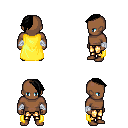
a pixel art fantasy rpg character, male body template, human, dark skin, yellow cape, gold greaves, black long mohawk hairstyle, white cloth bandages, four views (front, back, left, right), 2x2 character sprite sheet, small pixel art, hard edges, no anti-aliasing